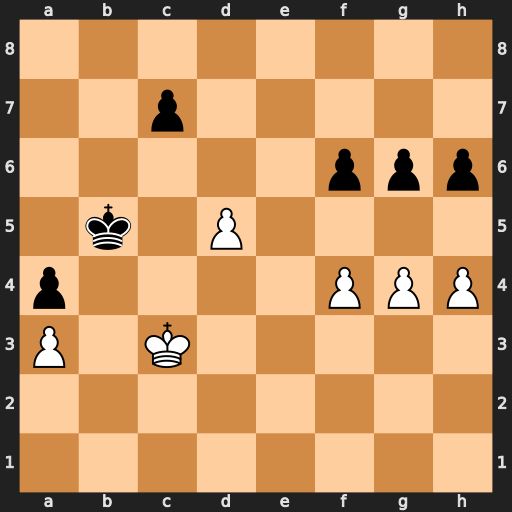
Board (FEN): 8/2p5/5ppp/1k1P4/p4PPP/P1K5/8/8
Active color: w
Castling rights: -
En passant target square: -
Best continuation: Kd4 c5+ dxc6 Kxc6 Kc4